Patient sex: F
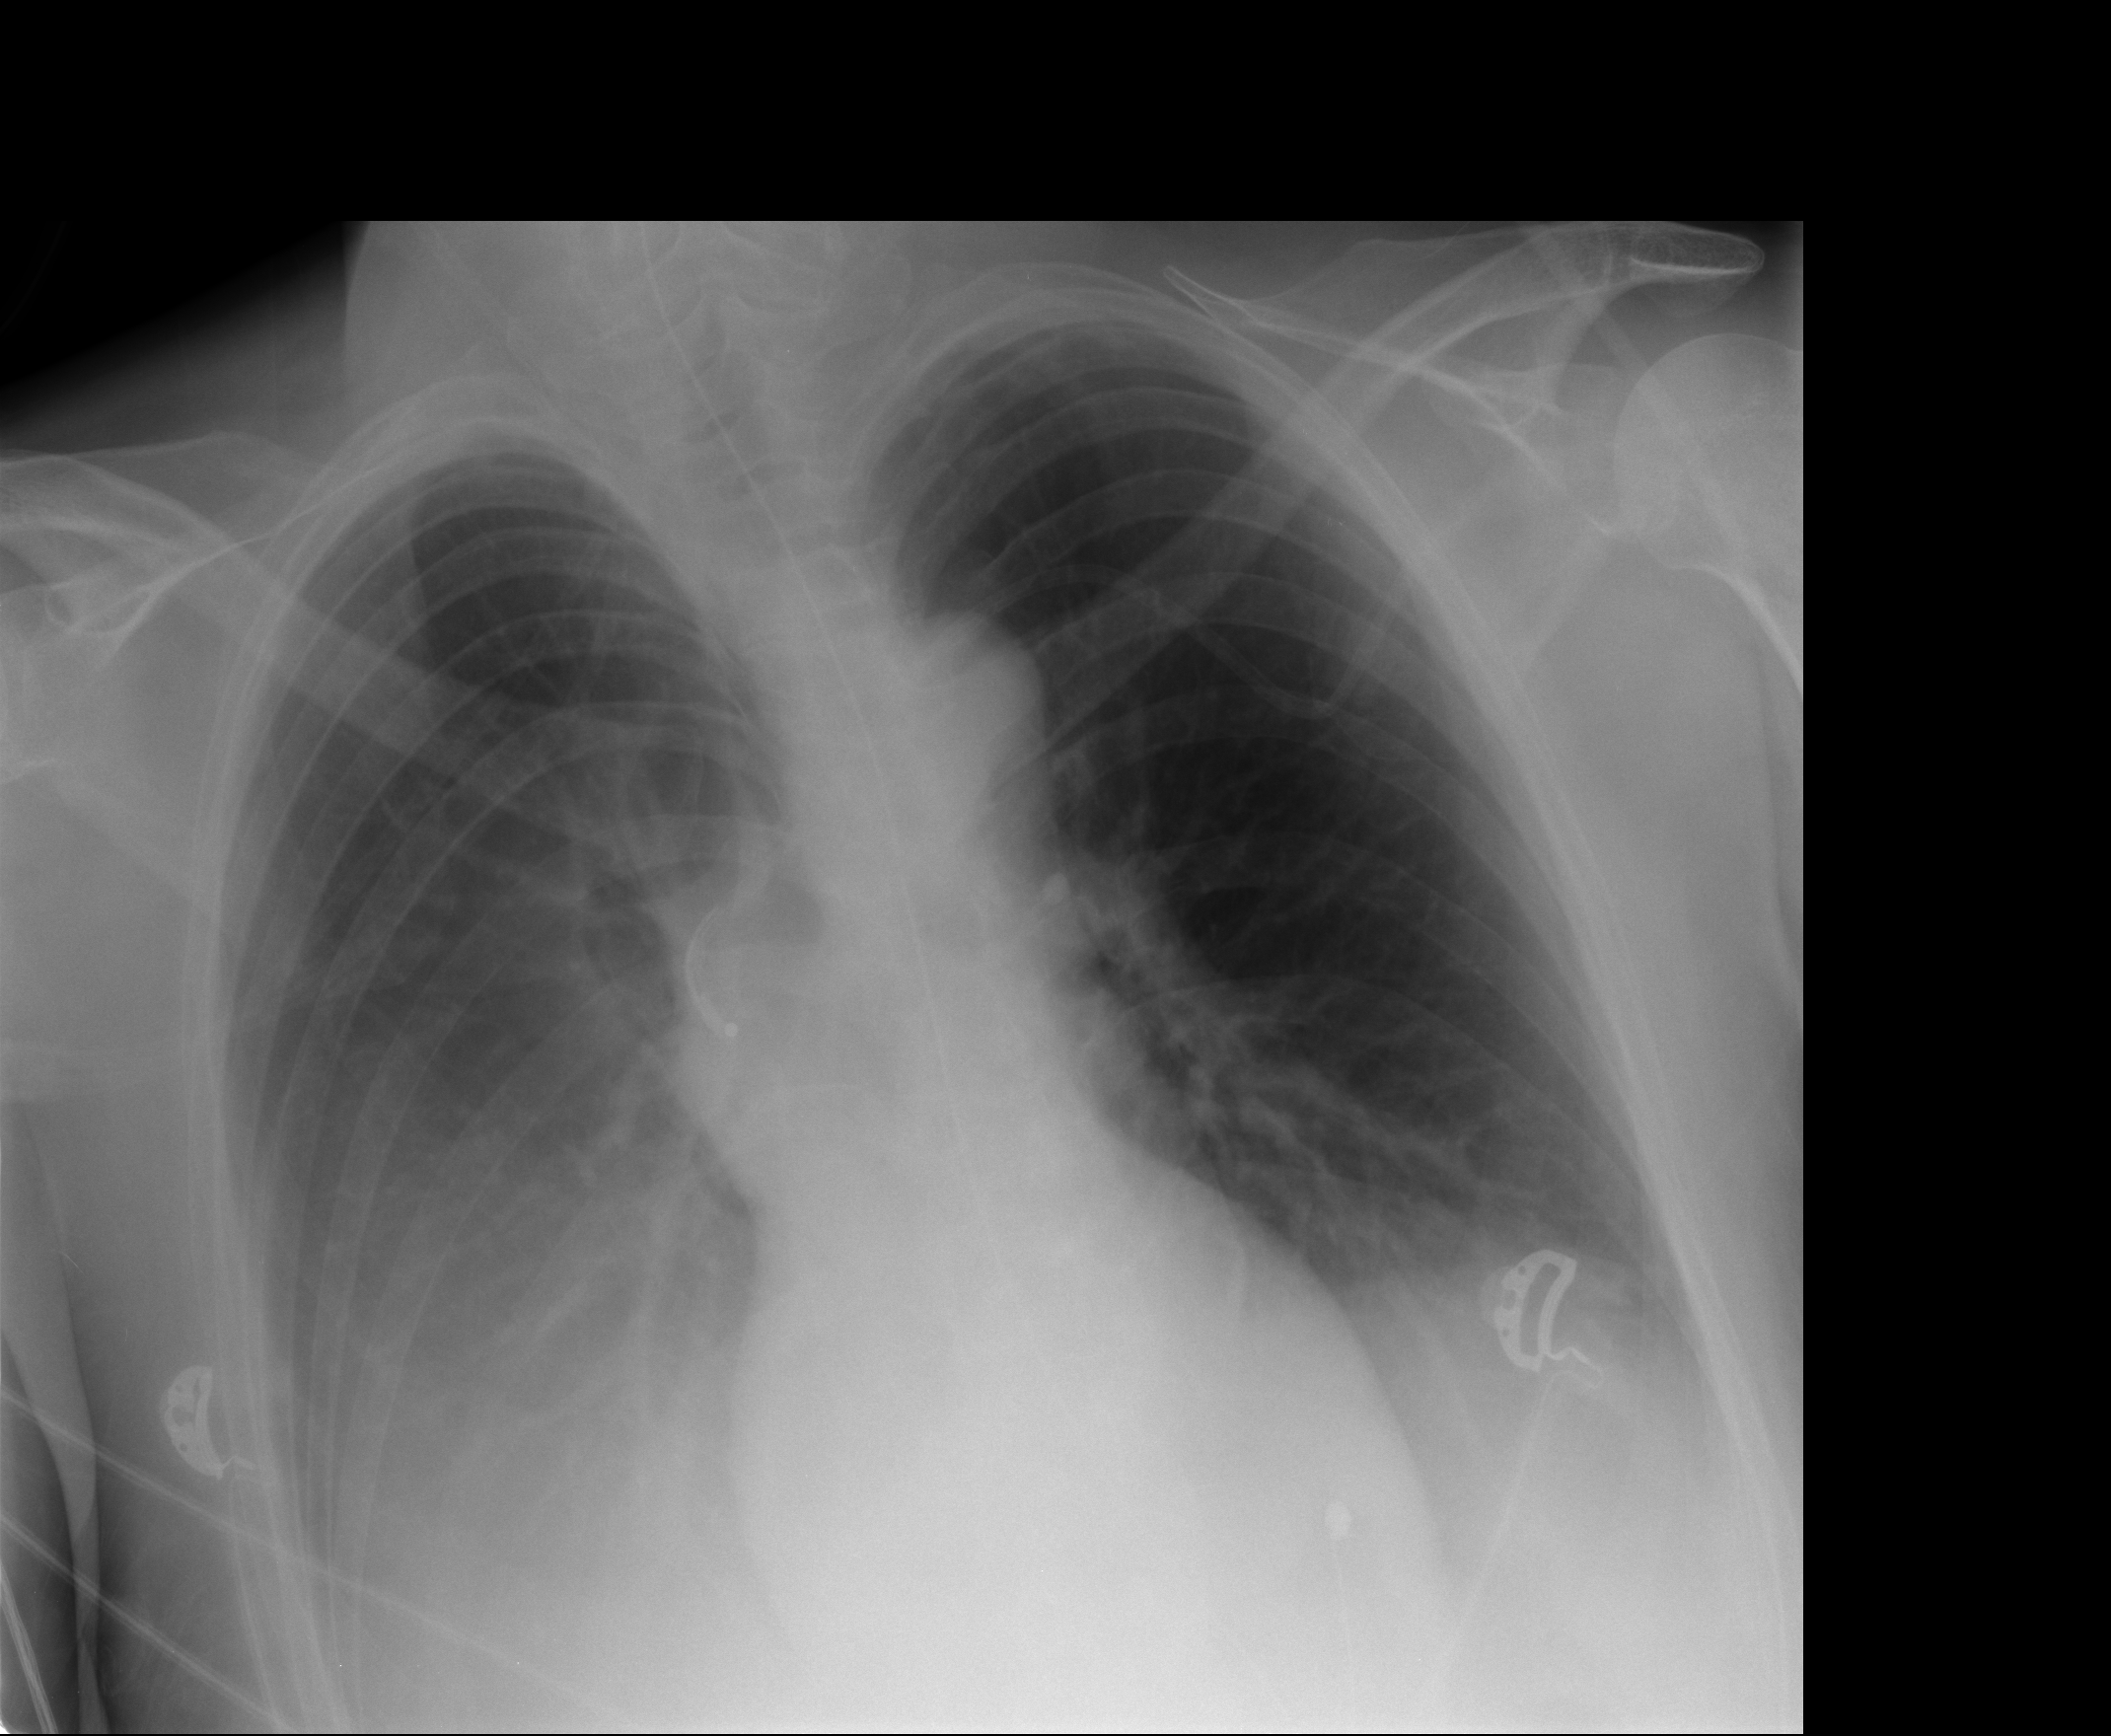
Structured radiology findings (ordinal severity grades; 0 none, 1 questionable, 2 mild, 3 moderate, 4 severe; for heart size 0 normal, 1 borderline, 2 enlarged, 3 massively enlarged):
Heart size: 0
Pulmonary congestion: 0
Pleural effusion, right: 3
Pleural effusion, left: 0
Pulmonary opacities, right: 0
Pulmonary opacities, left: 0
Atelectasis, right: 1
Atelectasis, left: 0